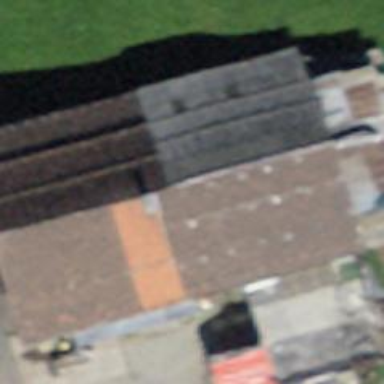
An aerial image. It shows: Barn.